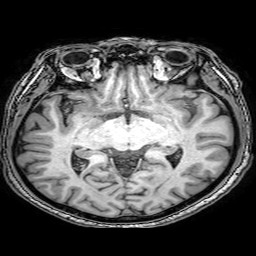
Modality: T1w
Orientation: coronal
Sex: male
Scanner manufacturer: philips
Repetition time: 0.008195 s
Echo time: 0.00377 s